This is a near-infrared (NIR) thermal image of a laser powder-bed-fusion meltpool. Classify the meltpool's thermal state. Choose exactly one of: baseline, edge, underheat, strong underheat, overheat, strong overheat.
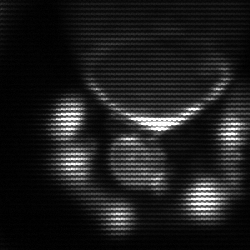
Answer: edge